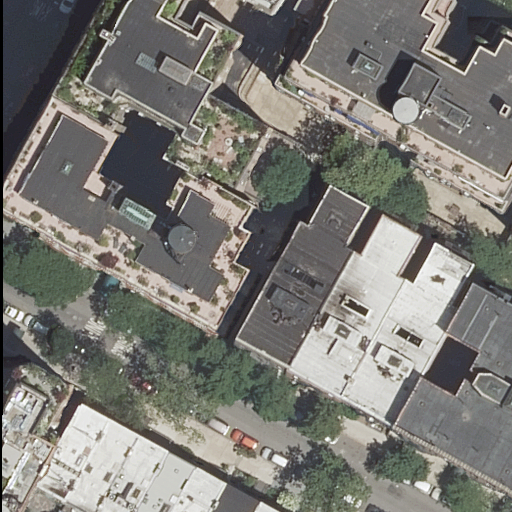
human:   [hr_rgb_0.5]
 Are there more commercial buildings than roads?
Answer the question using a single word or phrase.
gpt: no

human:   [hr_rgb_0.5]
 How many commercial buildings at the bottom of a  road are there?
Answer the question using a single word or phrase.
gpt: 0

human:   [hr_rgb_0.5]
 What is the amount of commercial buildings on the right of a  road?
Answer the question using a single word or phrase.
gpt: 0

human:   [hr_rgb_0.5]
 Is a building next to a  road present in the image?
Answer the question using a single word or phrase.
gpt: yes

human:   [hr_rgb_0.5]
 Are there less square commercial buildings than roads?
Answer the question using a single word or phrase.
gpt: yes

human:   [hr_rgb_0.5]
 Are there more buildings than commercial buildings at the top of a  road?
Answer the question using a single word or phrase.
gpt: yes

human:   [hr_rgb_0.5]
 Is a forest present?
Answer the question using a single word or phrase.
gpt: no

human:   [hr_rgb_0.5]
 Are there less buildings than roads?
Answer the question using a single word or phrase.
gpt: no

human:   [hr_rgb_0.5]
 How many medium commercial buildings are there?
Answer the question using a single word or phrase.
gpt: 0

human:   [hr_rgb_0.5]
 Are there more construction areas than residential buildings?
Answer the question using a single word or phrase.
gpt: no

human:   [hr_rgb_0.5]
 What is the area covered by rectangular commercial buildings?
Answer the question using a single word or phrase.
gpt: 0m2

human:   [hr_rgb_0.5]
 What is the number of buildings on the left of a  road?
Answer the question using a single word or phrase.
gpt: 5

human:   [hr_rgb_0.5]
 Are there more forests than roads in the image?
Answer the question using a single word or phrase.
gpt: no

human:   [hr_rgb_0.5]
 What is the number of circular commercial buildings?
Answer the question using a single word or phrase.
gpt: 0

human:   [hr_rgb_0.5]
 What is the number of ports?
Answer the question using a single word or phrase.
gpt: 0

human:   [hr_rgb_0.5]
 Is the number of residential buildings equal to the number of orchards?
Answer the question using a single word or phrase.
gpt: no

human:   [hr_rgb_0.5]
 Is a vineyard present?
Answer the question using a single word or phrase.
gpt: no

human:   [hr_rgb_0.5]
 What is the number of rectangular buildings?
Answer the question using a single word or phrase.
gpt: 9

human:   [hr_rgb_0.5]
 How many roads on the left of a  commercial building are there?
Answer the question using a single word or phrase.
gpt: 0

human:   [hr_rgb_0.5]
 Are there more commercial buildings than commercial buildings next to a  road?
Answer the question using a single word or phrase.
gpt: no

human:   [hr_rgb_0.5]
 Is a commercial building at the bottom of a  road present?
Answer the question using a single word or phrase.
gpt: no

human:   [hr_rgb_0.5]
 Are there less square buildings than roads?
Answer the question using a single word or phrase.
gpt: yes

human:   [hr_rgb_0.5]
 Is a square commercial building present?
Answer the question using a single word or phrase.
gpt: no

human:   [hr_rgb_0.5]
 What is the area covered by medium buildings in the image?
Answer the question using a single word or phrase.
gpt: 1728m2

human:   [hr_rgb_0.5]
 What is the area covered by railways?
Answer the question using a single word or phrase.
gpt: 0m2

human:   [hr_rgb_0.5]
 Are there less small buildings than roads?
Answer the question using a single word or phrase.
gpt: no

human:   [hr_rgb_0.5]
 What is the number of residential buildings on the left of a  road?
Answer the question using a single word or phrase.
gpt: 5

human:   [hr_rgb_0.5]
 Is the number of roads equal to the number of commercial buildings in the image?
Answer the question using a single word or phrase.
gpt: no

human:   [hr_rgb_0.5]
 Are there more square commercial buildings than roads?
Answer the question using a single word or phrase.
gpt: no

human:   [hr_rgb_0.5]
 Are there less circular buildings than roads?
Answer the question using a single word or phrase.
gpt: yes

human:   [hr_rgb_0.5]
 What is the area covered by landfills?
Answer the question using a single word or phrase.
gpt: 0m2

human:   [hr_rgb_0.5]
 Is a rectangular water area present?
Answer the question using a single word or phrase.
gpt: no

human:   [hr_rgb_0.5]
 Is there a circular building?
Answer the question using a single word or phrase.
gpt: no

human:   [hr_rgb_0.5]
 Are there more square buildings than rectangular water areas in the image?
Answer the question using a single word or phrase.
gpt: no

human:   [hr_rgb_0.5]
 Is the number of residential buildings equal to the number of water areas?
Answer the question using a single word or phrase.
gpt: no

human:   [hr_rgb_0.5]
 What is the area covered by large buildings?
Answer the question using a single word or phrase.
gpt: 3217m2